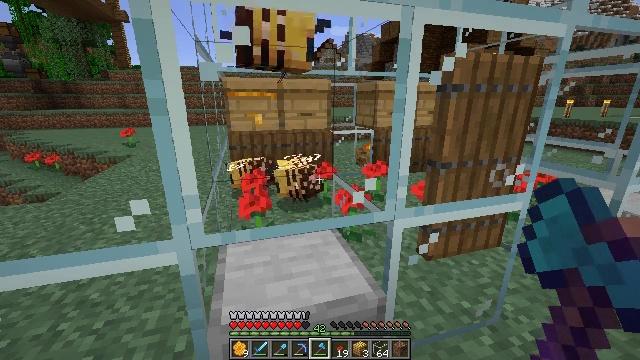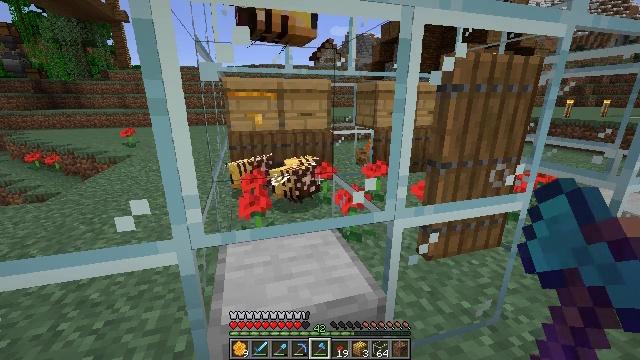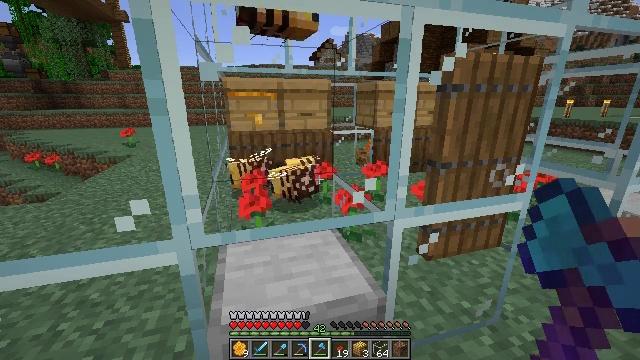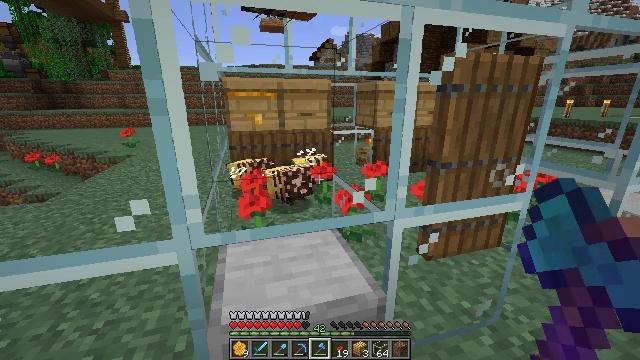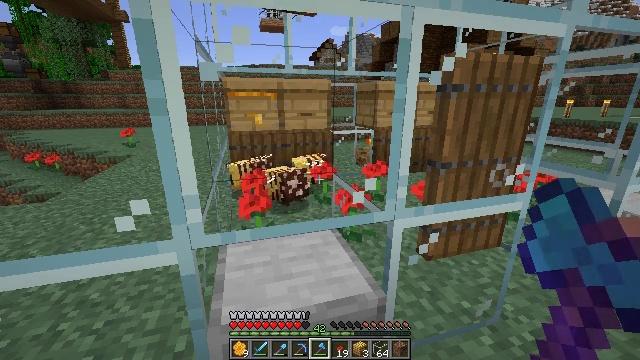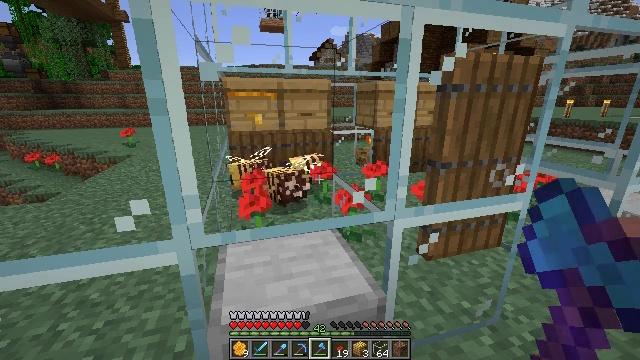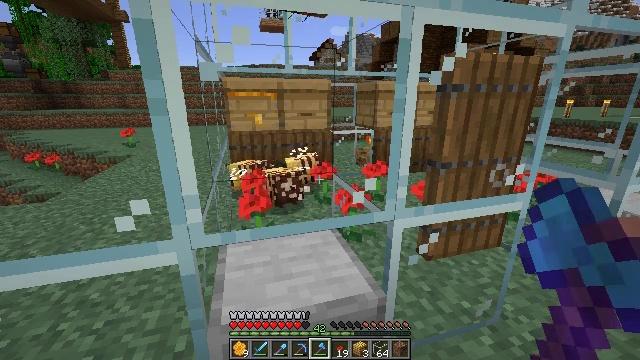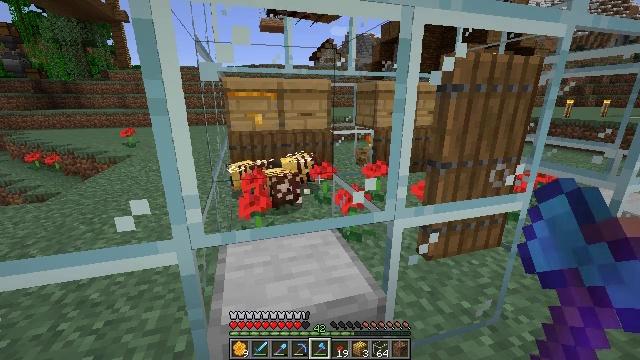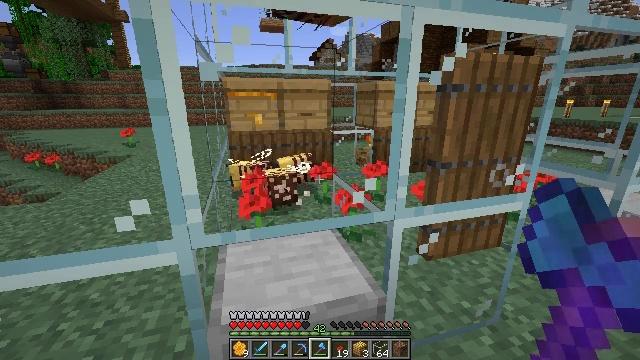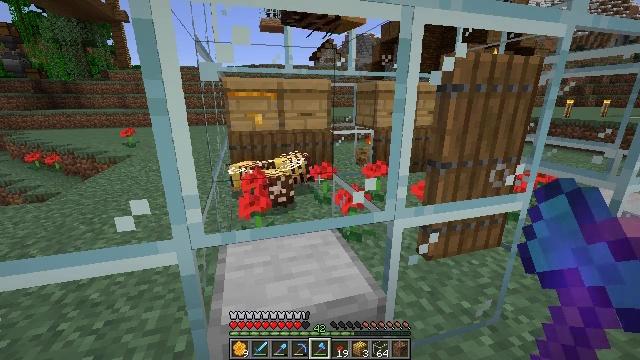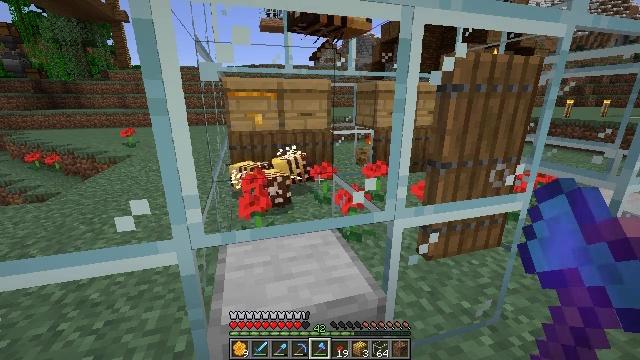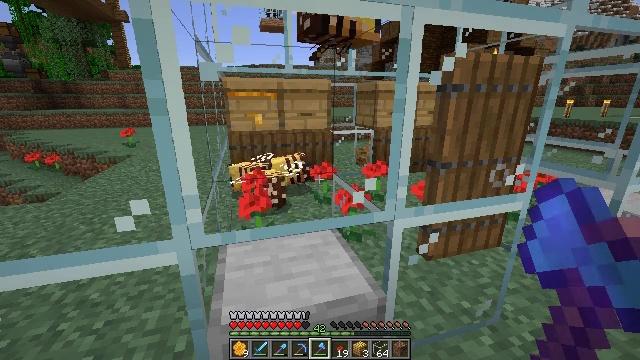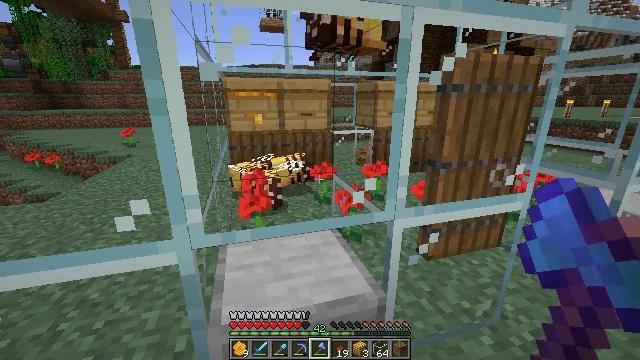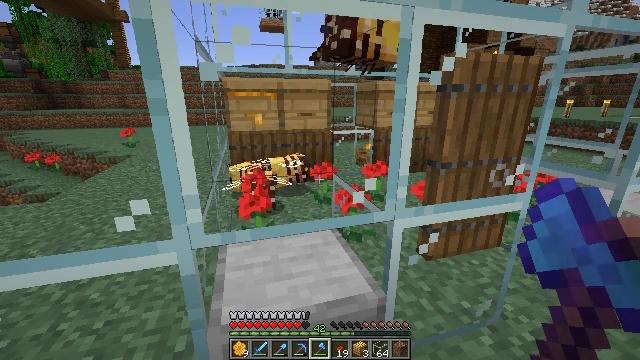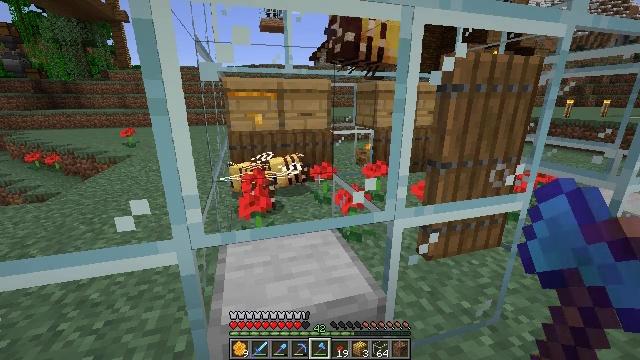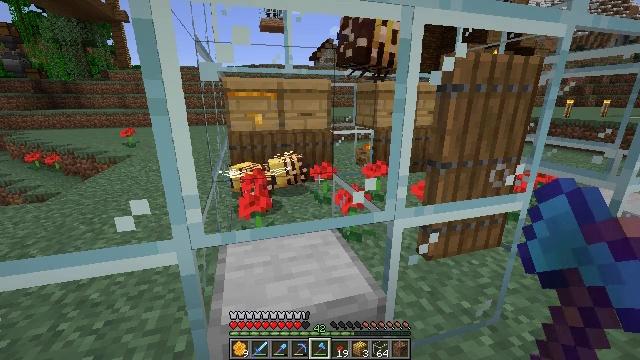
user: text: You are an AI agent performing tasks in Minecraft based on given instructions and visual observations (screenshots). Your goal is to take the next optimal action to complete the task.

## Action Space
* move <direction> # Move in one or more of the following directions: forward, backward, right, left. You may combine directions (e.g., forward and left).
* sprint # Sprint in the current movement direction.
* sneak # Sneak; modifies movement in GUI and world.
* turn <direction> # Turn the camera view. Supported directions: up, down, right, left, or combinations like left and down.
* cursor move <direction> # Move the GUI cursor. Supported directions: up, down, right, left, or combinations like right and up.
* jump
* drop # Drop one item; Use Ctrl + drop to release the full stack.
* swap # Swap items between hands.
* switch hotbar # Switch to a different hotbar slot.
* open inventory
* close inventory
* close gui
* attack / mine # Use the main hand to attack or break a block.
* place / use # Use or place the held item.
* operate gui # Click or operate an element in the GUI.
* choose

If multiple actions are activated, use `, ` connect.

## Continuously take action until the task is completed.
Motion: motion action
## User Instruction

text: Mine the poppy flower.
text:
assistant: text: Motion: attack / mine
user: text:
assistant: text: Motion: attack / mine
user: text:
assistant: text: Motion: attack / mine
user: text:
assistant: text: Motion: attack / mine
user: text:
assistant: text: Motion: attack / mine
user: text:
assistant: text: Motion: attack / mine
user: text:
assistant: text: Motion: attack / mine
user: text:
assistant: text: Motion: attack / mine
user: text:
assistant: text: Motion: attack / mine
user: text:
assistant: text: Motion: attack / mine
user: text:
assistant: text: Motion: attack / mine
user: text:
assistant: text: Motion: attack / mine
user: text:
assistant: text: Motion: attack / mine
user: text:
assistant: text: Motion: attack / mine
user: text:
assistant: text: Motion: attack / mine
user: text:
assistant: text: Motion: attack / mine
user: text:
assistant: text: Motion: attack / mine
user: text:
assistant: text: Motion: attack / mine
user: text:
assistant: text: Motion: attack / mine
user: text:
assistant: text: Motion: attack / mine
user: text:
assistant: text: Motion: attack / mine
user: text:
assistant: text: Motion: attack / mine
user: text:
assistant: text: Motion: attack / mine
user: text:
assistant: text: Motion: attack / mine
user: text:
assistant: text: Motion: attack / mine
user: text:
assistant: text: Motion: attack / mine
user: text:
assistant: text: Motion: attack / mine
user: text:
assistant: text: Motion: attack / mine
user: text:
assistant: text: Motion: attack / mine
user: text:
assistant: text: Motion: attack / mine